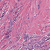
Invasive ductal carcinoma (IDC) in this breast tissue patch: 1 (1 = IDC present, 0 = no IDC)